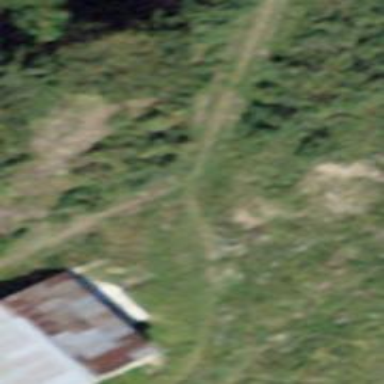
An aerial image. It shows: Dirt path.